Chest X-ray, PA view. Patient: 45 years old, sex F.
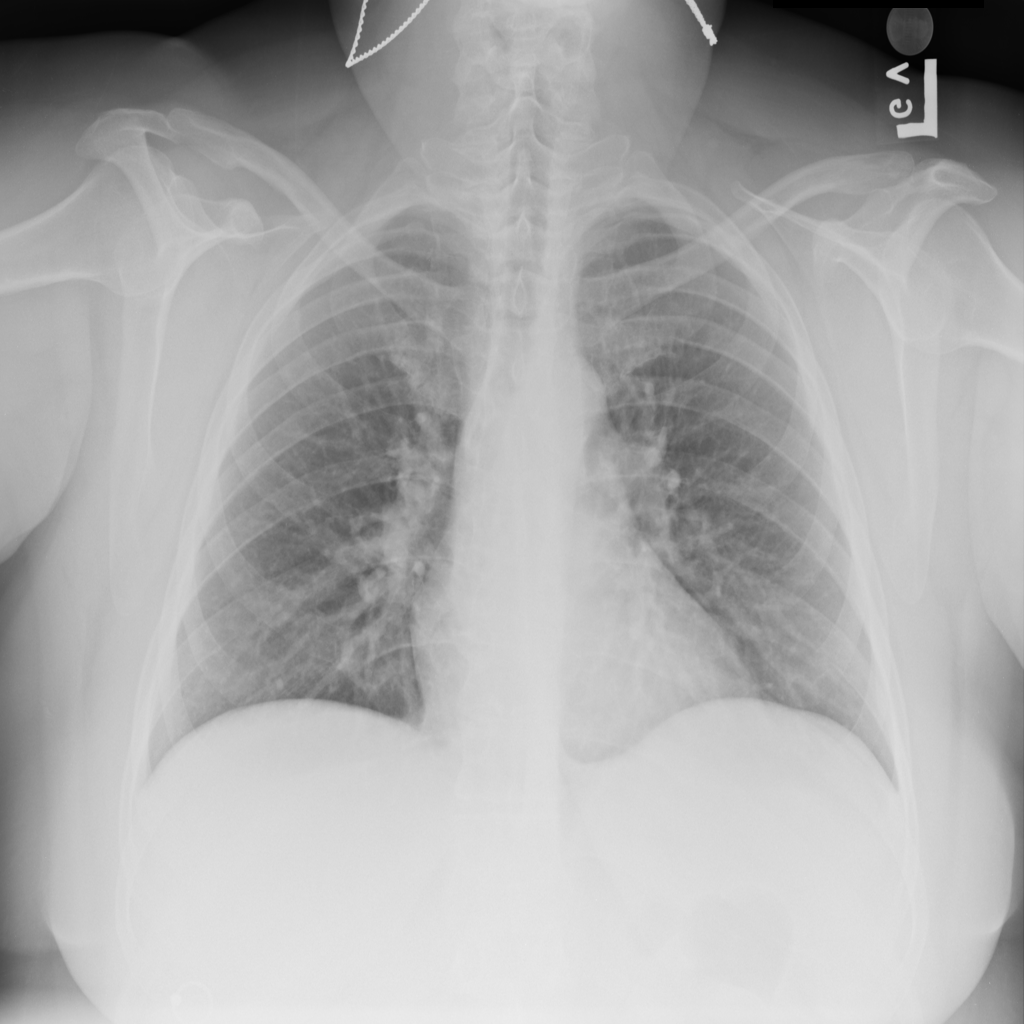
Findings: No Finding